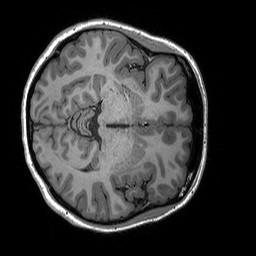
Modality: T1w
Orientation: axial
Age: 21
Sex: female
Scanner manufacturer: siemens
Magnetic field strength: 3 T
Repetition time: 2.3 s
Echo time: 0.00298 s